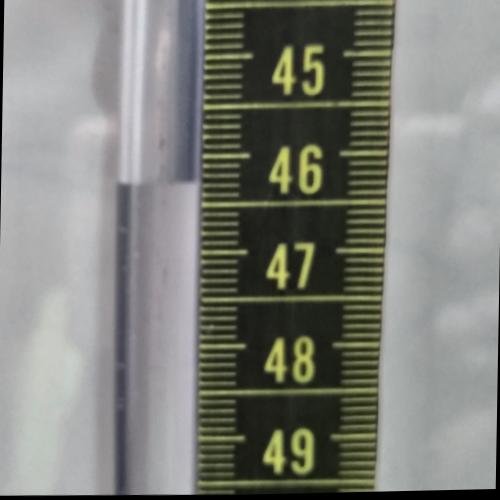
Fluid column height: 46.3 cm